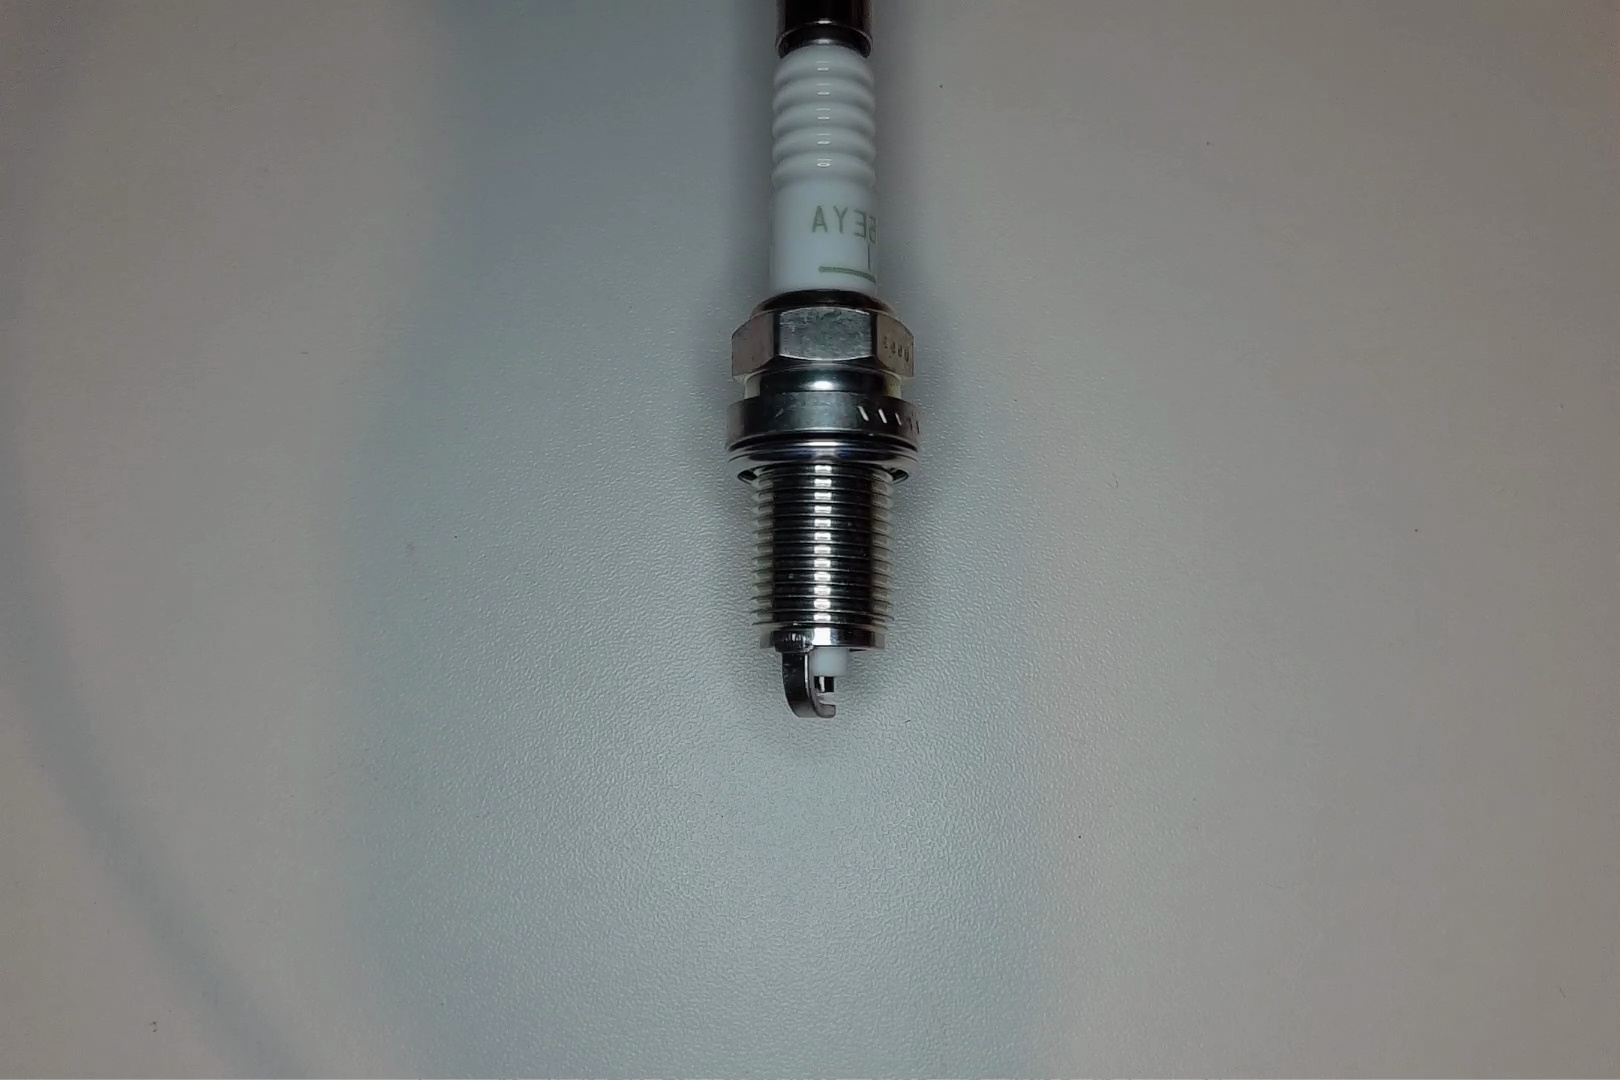
Label: normal